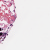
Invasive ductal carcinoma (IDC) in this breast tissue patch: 0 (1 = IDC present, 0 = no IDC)